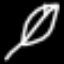
Label: leaf